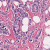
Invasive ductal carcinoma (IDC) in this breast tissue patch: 1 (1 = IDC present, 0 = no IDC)